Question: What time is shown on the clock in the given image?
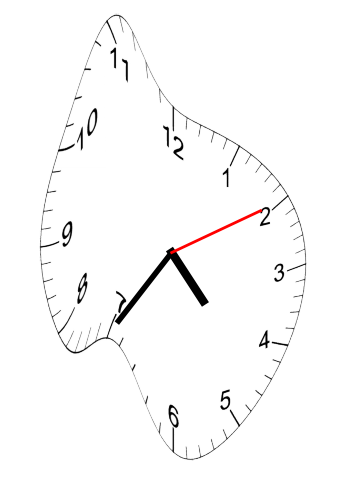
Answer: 04:35:10